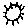
Label: sun